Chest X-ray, PA view. Patient: 52 years old, sex F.
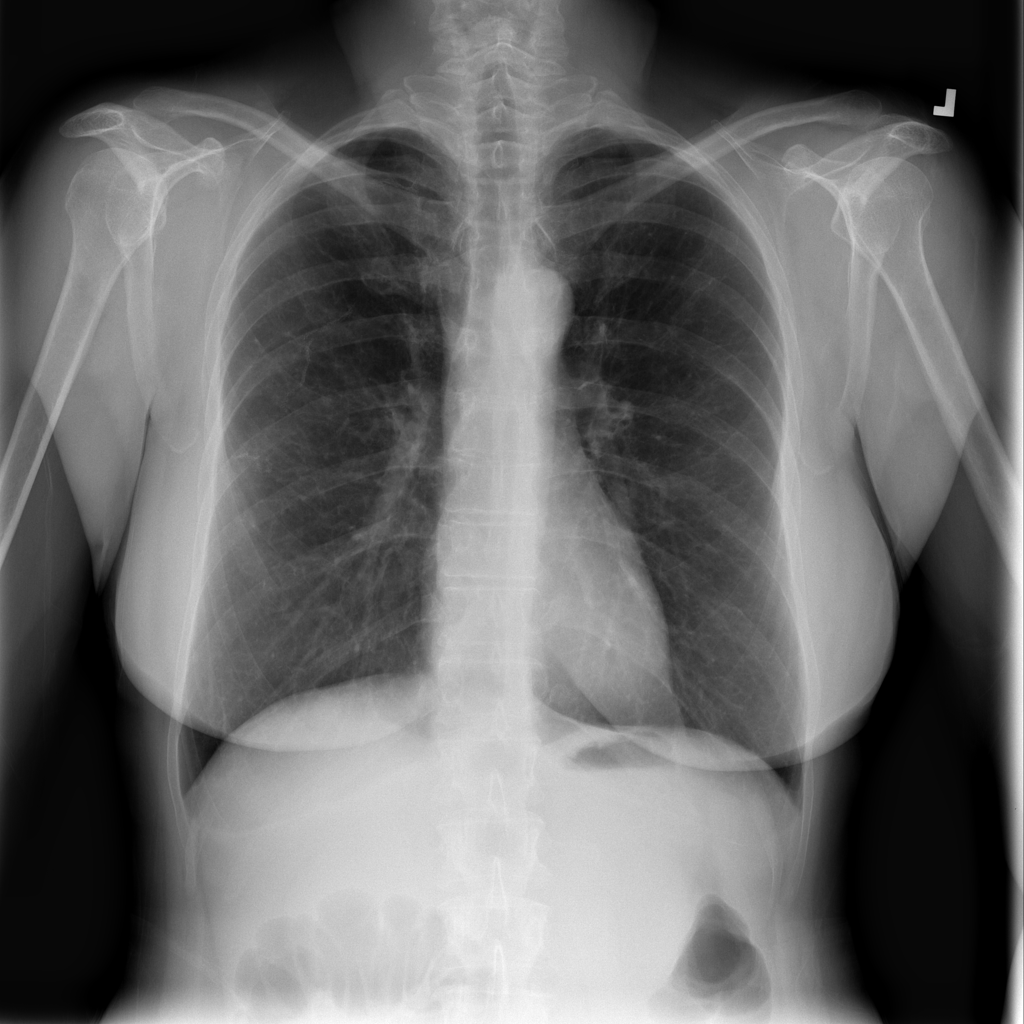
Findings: No Finding